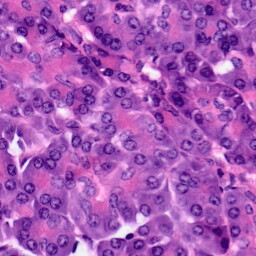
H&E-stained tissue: Pancreatic